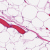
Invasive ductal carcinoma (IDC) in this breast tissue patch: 0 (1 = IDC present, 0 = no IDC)